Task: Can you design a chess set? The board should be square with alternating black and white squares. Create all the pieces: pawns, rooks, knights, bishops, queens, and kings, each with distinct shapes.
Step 405:
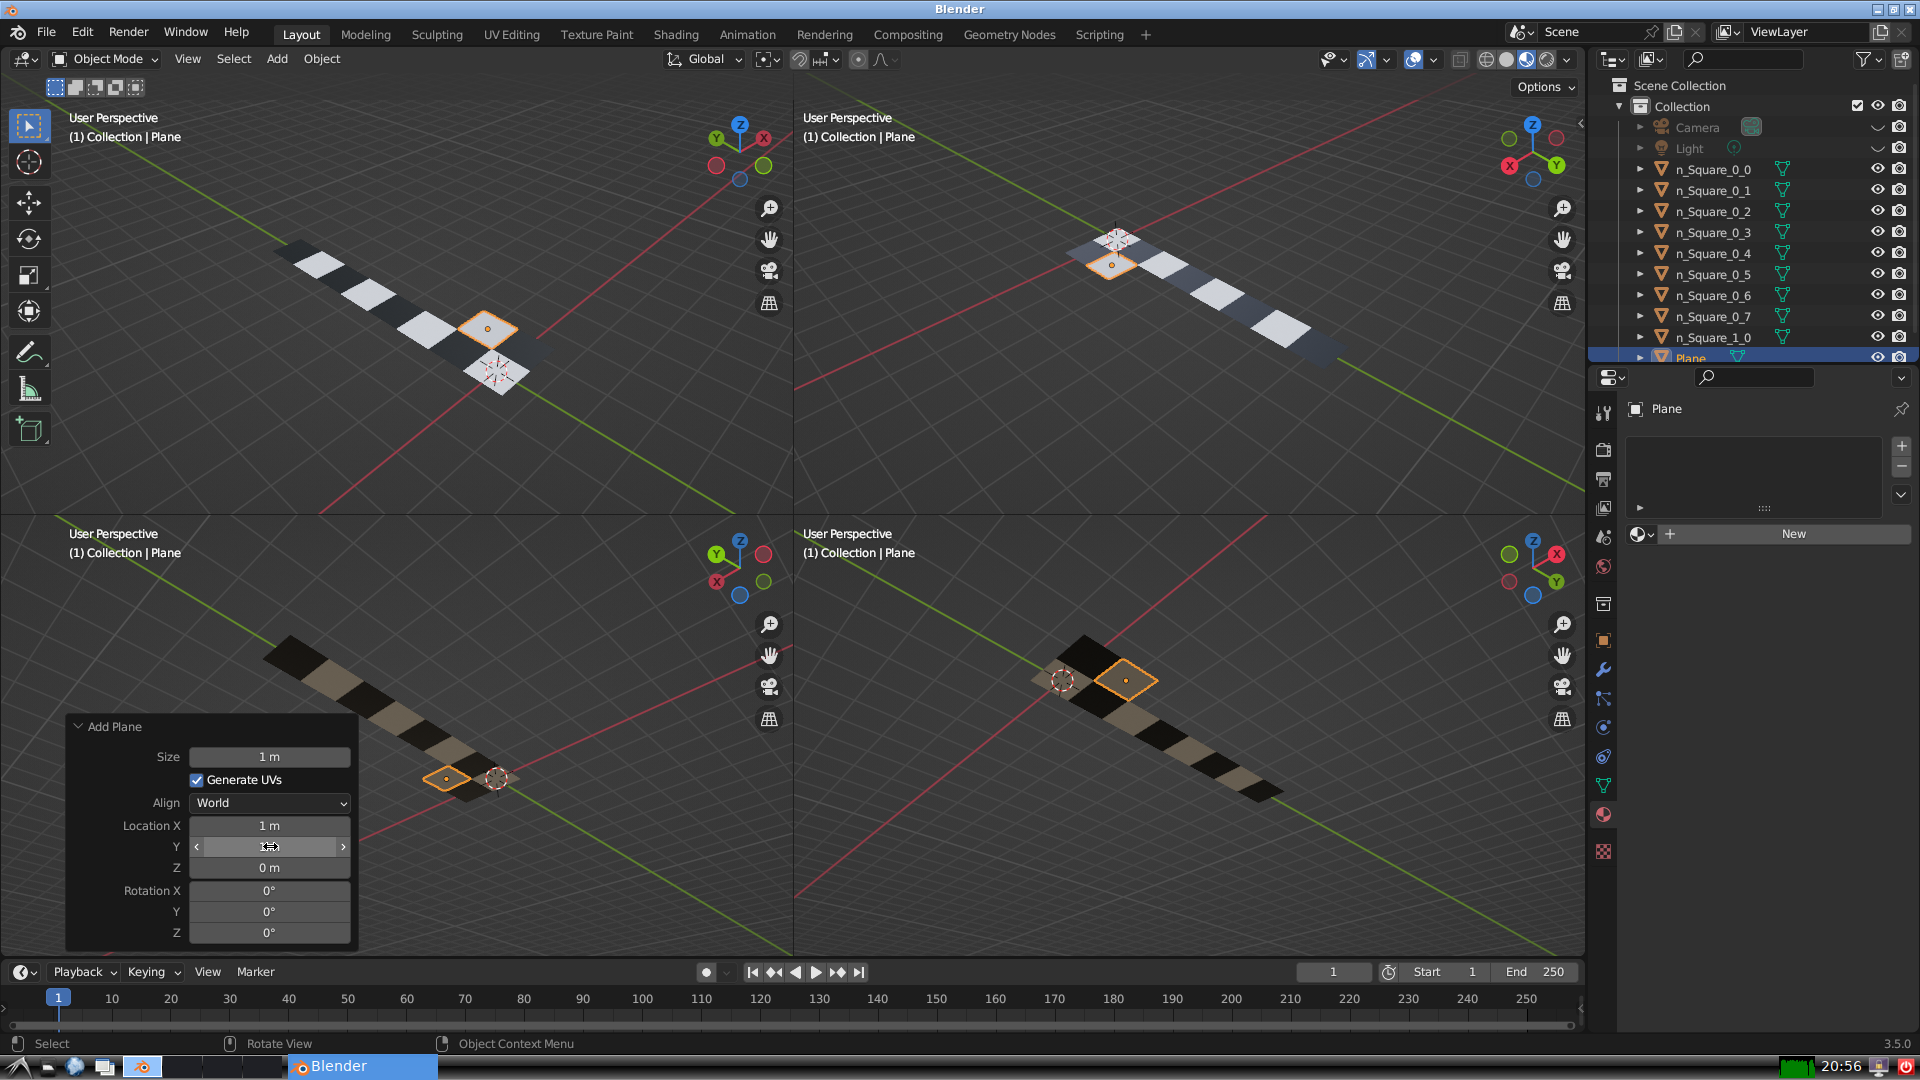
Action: {"mouse_move": [270, 867]}